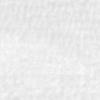
Label: no_change